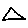
Label: triangle